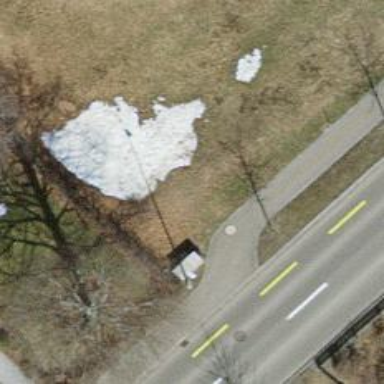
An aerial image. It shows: Sidewalk.